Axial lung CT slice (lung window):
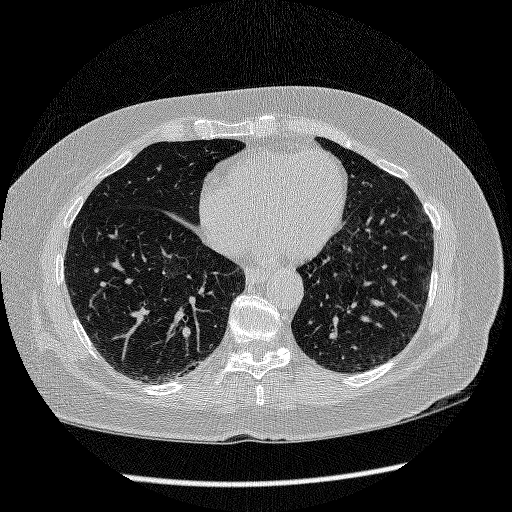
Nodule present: no